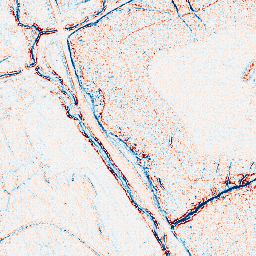
Category: edge_preserving
Decomposition family: bilateral
Decomposition parameters: d: 5
sigma_color: 25
sigma_space: 50
Upsampling method: area
Upsampling parameters: scale: 2
Upsampling scale: 2